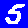
Digit: 5